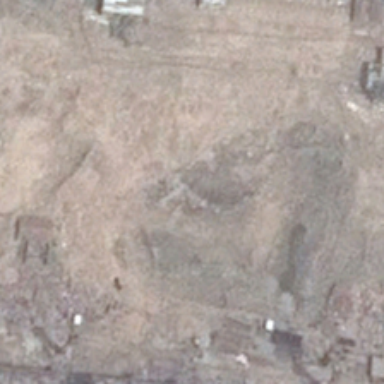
A piece of land disorderly .